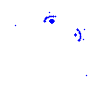
Particle: electron